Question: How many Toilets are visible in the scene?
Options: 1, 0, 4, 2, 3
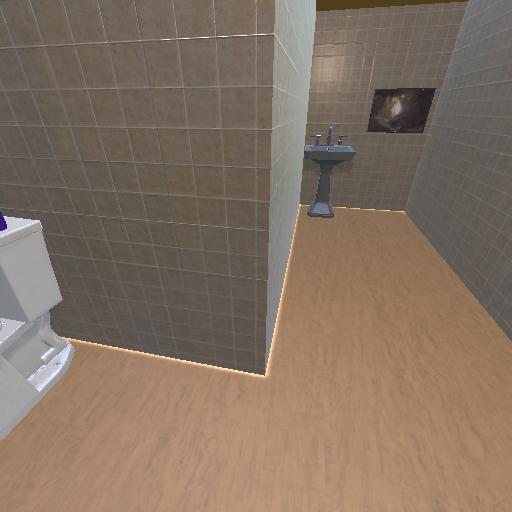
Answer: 1